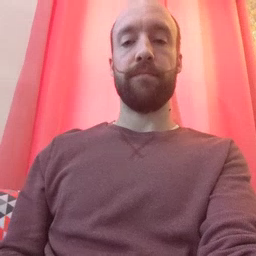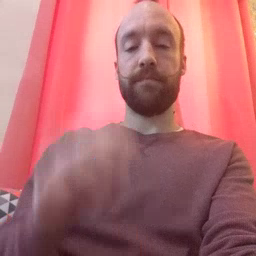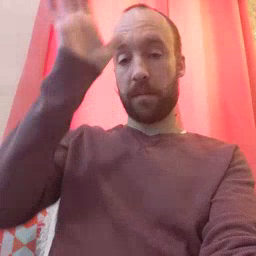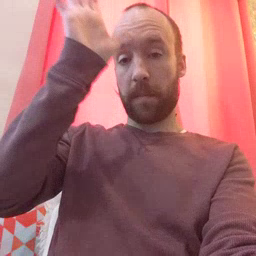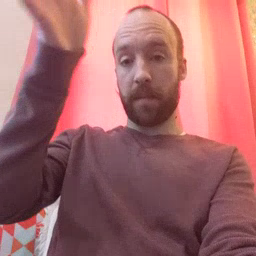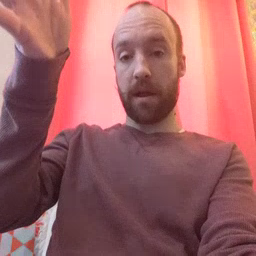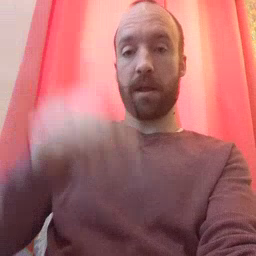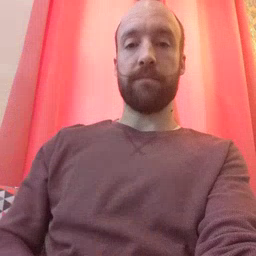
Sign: grandpa